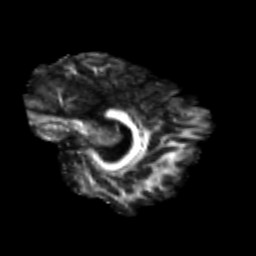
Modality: FA
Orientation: sagittal
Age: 22
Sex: male
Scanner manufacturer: siemens
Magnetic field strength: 3 T
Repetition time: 3.5 s
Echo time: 0.125 s